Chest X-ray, PA view. Patient: 33 years old, sex M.
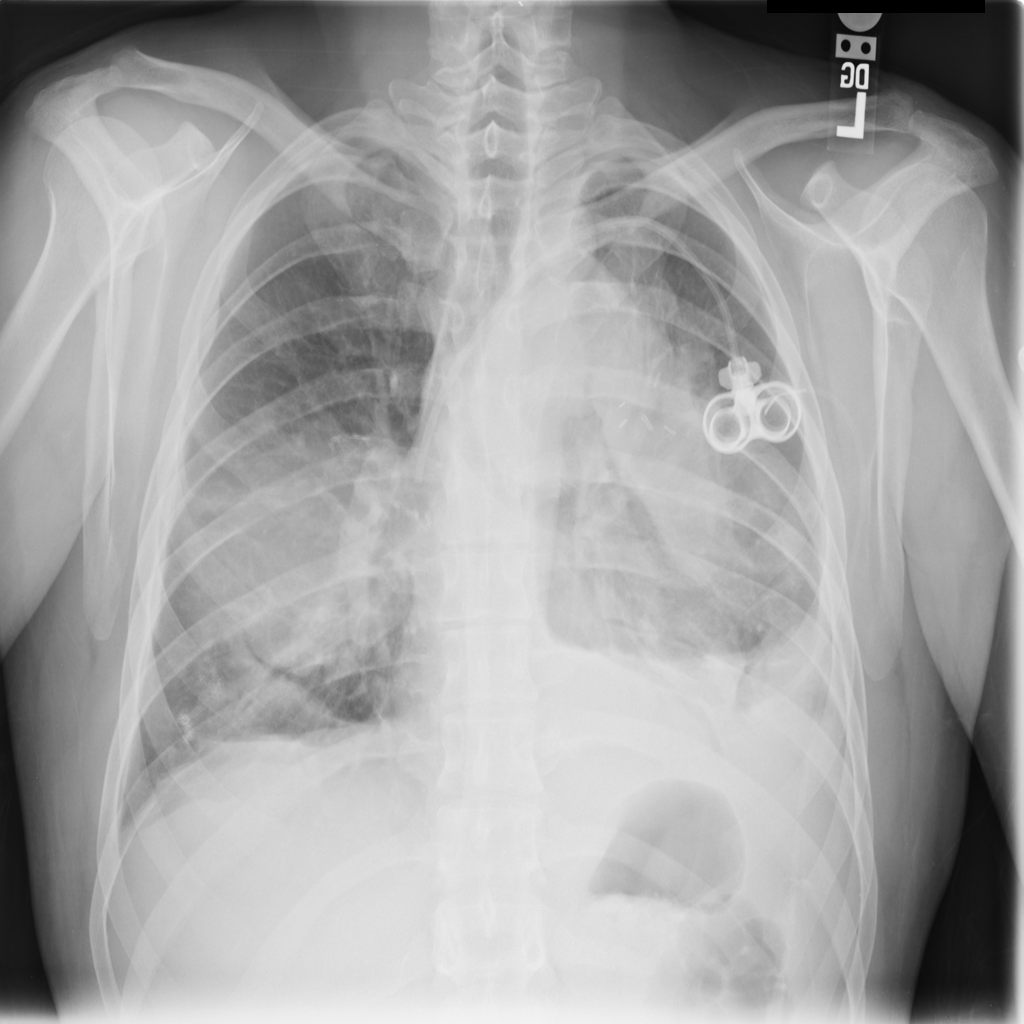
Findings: Consolidation, Effusion, Mass